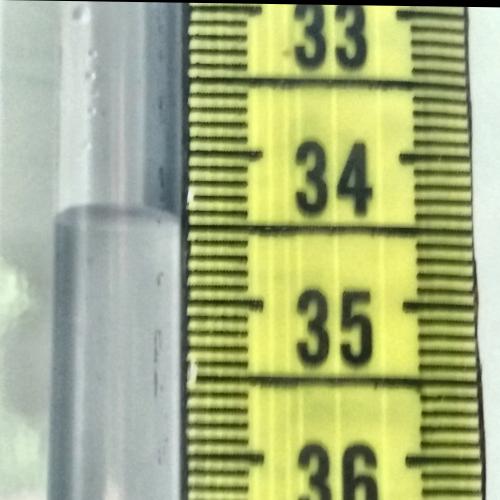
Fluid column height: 34.4 cm